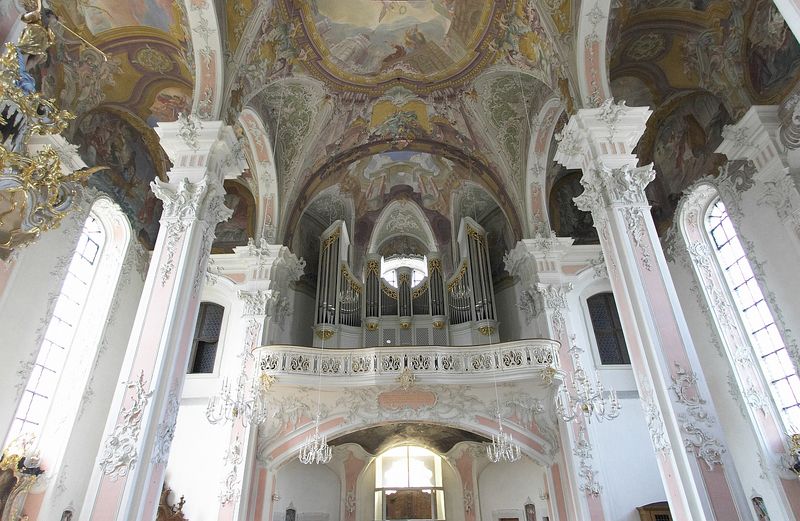
Titel: St. Peter in Mainz
Künstler: Johann Valentin Thomann
Standort: Mainz (EU - D - RP)
Schlagwörter: himmel, schatten, weiß, gelb, grün, fenster, hell, licht, pfeiler, säulen, rot, barock, innenraum, kirche, gold, decke, rokoko, rosa, balkon, schiff, bogen, empore, jugendstil, ornamente, leuchter, lüster, stuck, foto, pink, komposit, bayrisch, balustrade, altar, kapitelle, photo, schnörkel, orgel, gotisch, kanzel, fresken, ballustrade, fresko, kitsch, filigran, deckenmalerei, kriche, rocaille, orgelempore, weiiß, deckenfresko, söulen, church, *404*